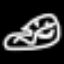
Label: frog